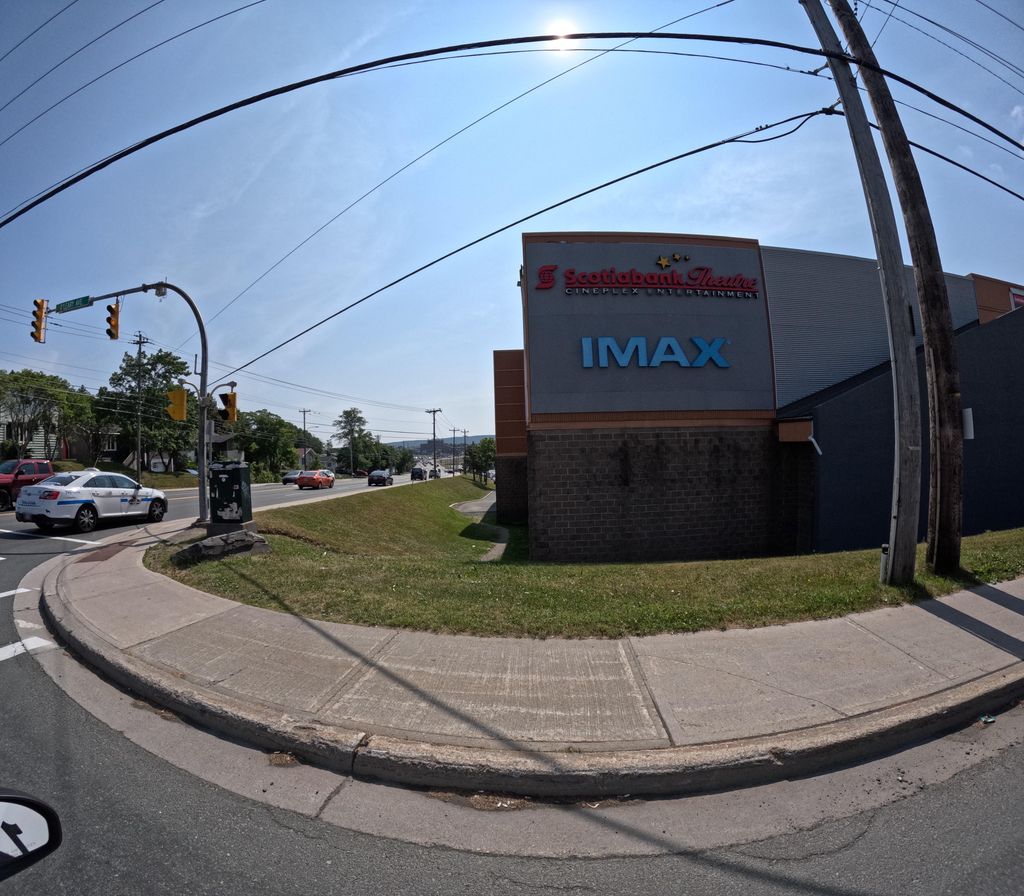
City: st_johns